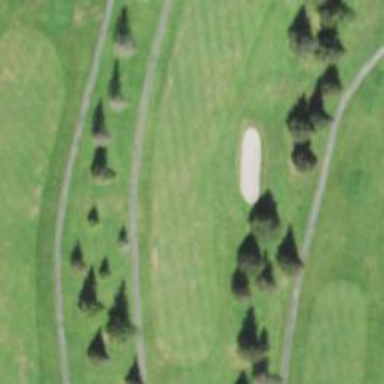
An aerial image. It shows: Golf hole.